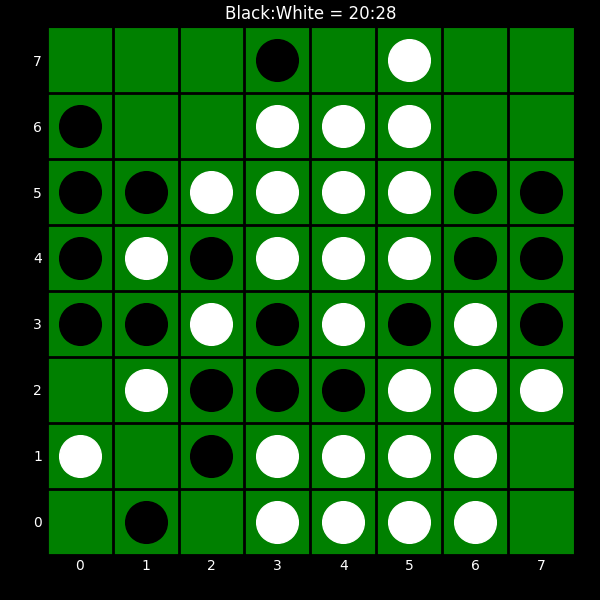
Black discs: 20
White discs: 28